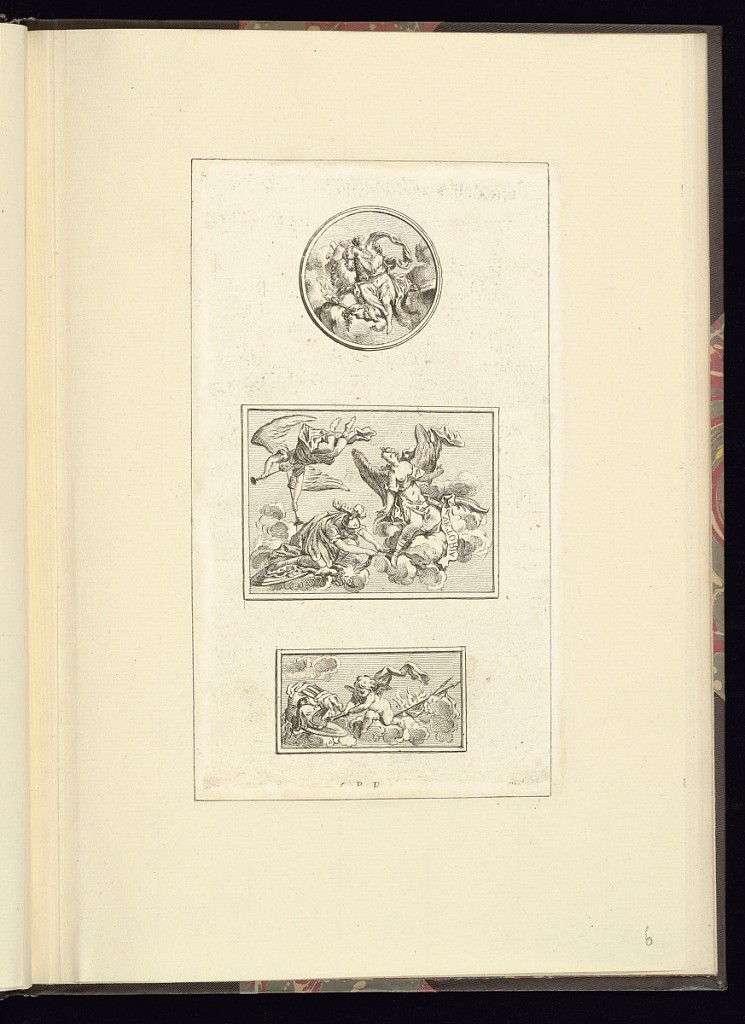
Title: Designs for Decorating Tobacco Boxes
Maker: Viriclix, active 18th century
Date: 1751-1769
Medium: Etching on laid paper
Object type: Print
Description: Three designs for the faces of tobacco boxes featuring scenes of putti and godesses on clouds.